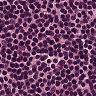
Metastatic tissue present: no